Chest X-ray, PA view. Patient: 39 years old, sex M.
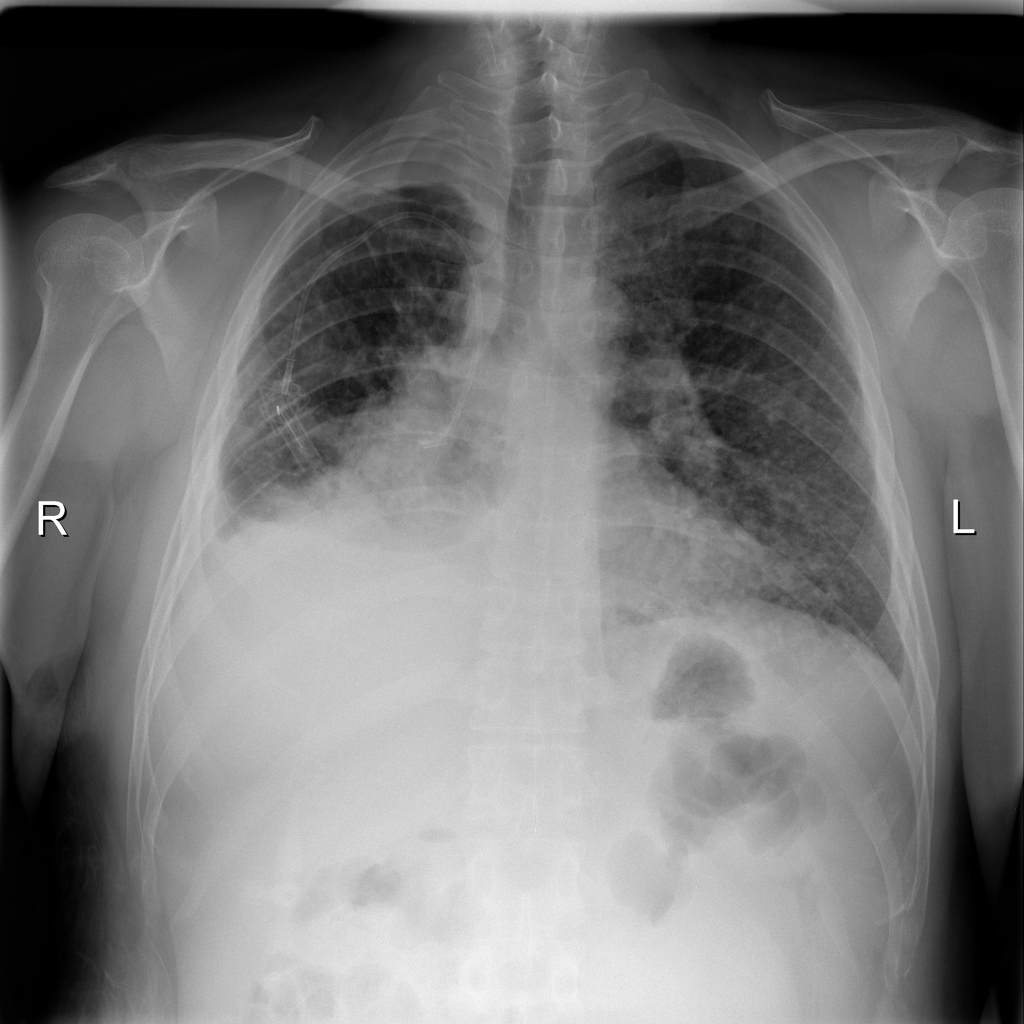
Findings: Effusion, Infiltration, Mass